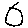
Label: circle